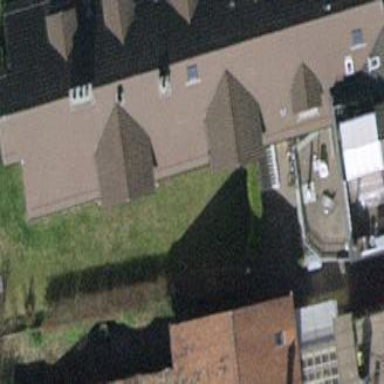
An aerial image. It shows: Gabled apartments building with roof tiles.